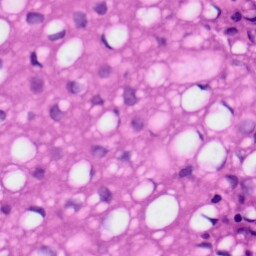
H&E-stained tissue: Tonsil